Question:
This is what i try to do. When i click on one button, the autoshape above is copied in the A8:F12 rectangle.
The code for the 1st button(recorded macro):
'''
Sub addTextbox1()
Range("A2:C3").Select
Range("C2").Activate
Selection.Copy
Range("B9").Select
ActiveSheet.Paste
End Sub
'''
My problem is i want to make a button which can erase the autoshape in the A8:F12 range. I found this which delete all autoshapes in the worksheet:
'''
Sub DeleteShapes()
Dim Shp As Shape
For Each Shp In ActiveSheet.Shapes
Shp.Delete
Next Shp
End Sub
'''
or delete an autoshape by its name (don't work in my case, new autoshapes are generated so i don't know their name)
I know it's fast to click on the shape and press 'delete' but by curiosity i wanted to know if it's possible to do it in VBA
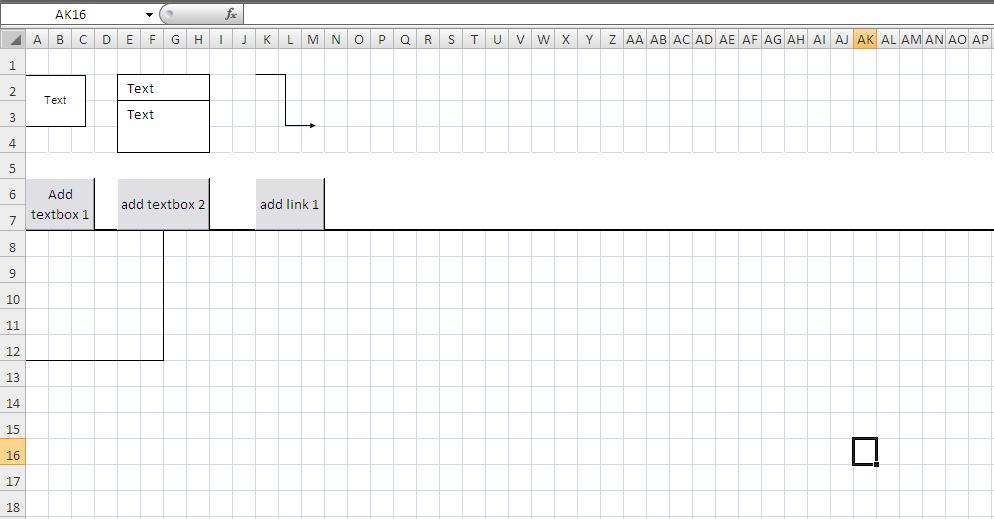
Answer: One way below is to test whether the top left cell of the shape lies in your deletion range:
'''
Sub DeleteShapes()
Dim Shp As Shape
For Each Shp In ActiveSheet.Shapes
If Not Application.Intersect(Shp.TopLeftCell, ActiveSheet.Range("A8:F12")) Is Nothing Then Shp.Delete
Next Shp
End Sub
'''